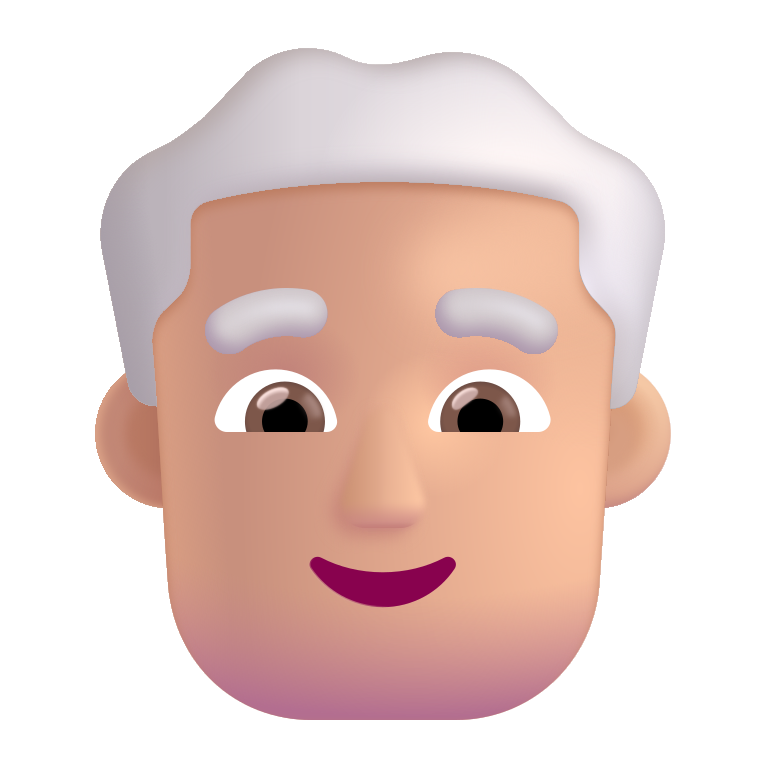
man white hair color  light